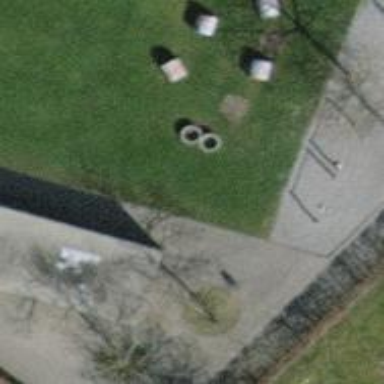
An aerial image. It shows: Playground featuring vertical tunnel tube.